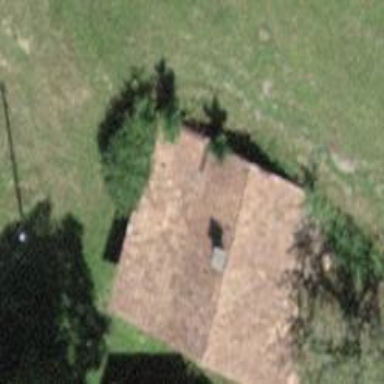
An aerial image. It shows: Rural barn.